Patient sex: F
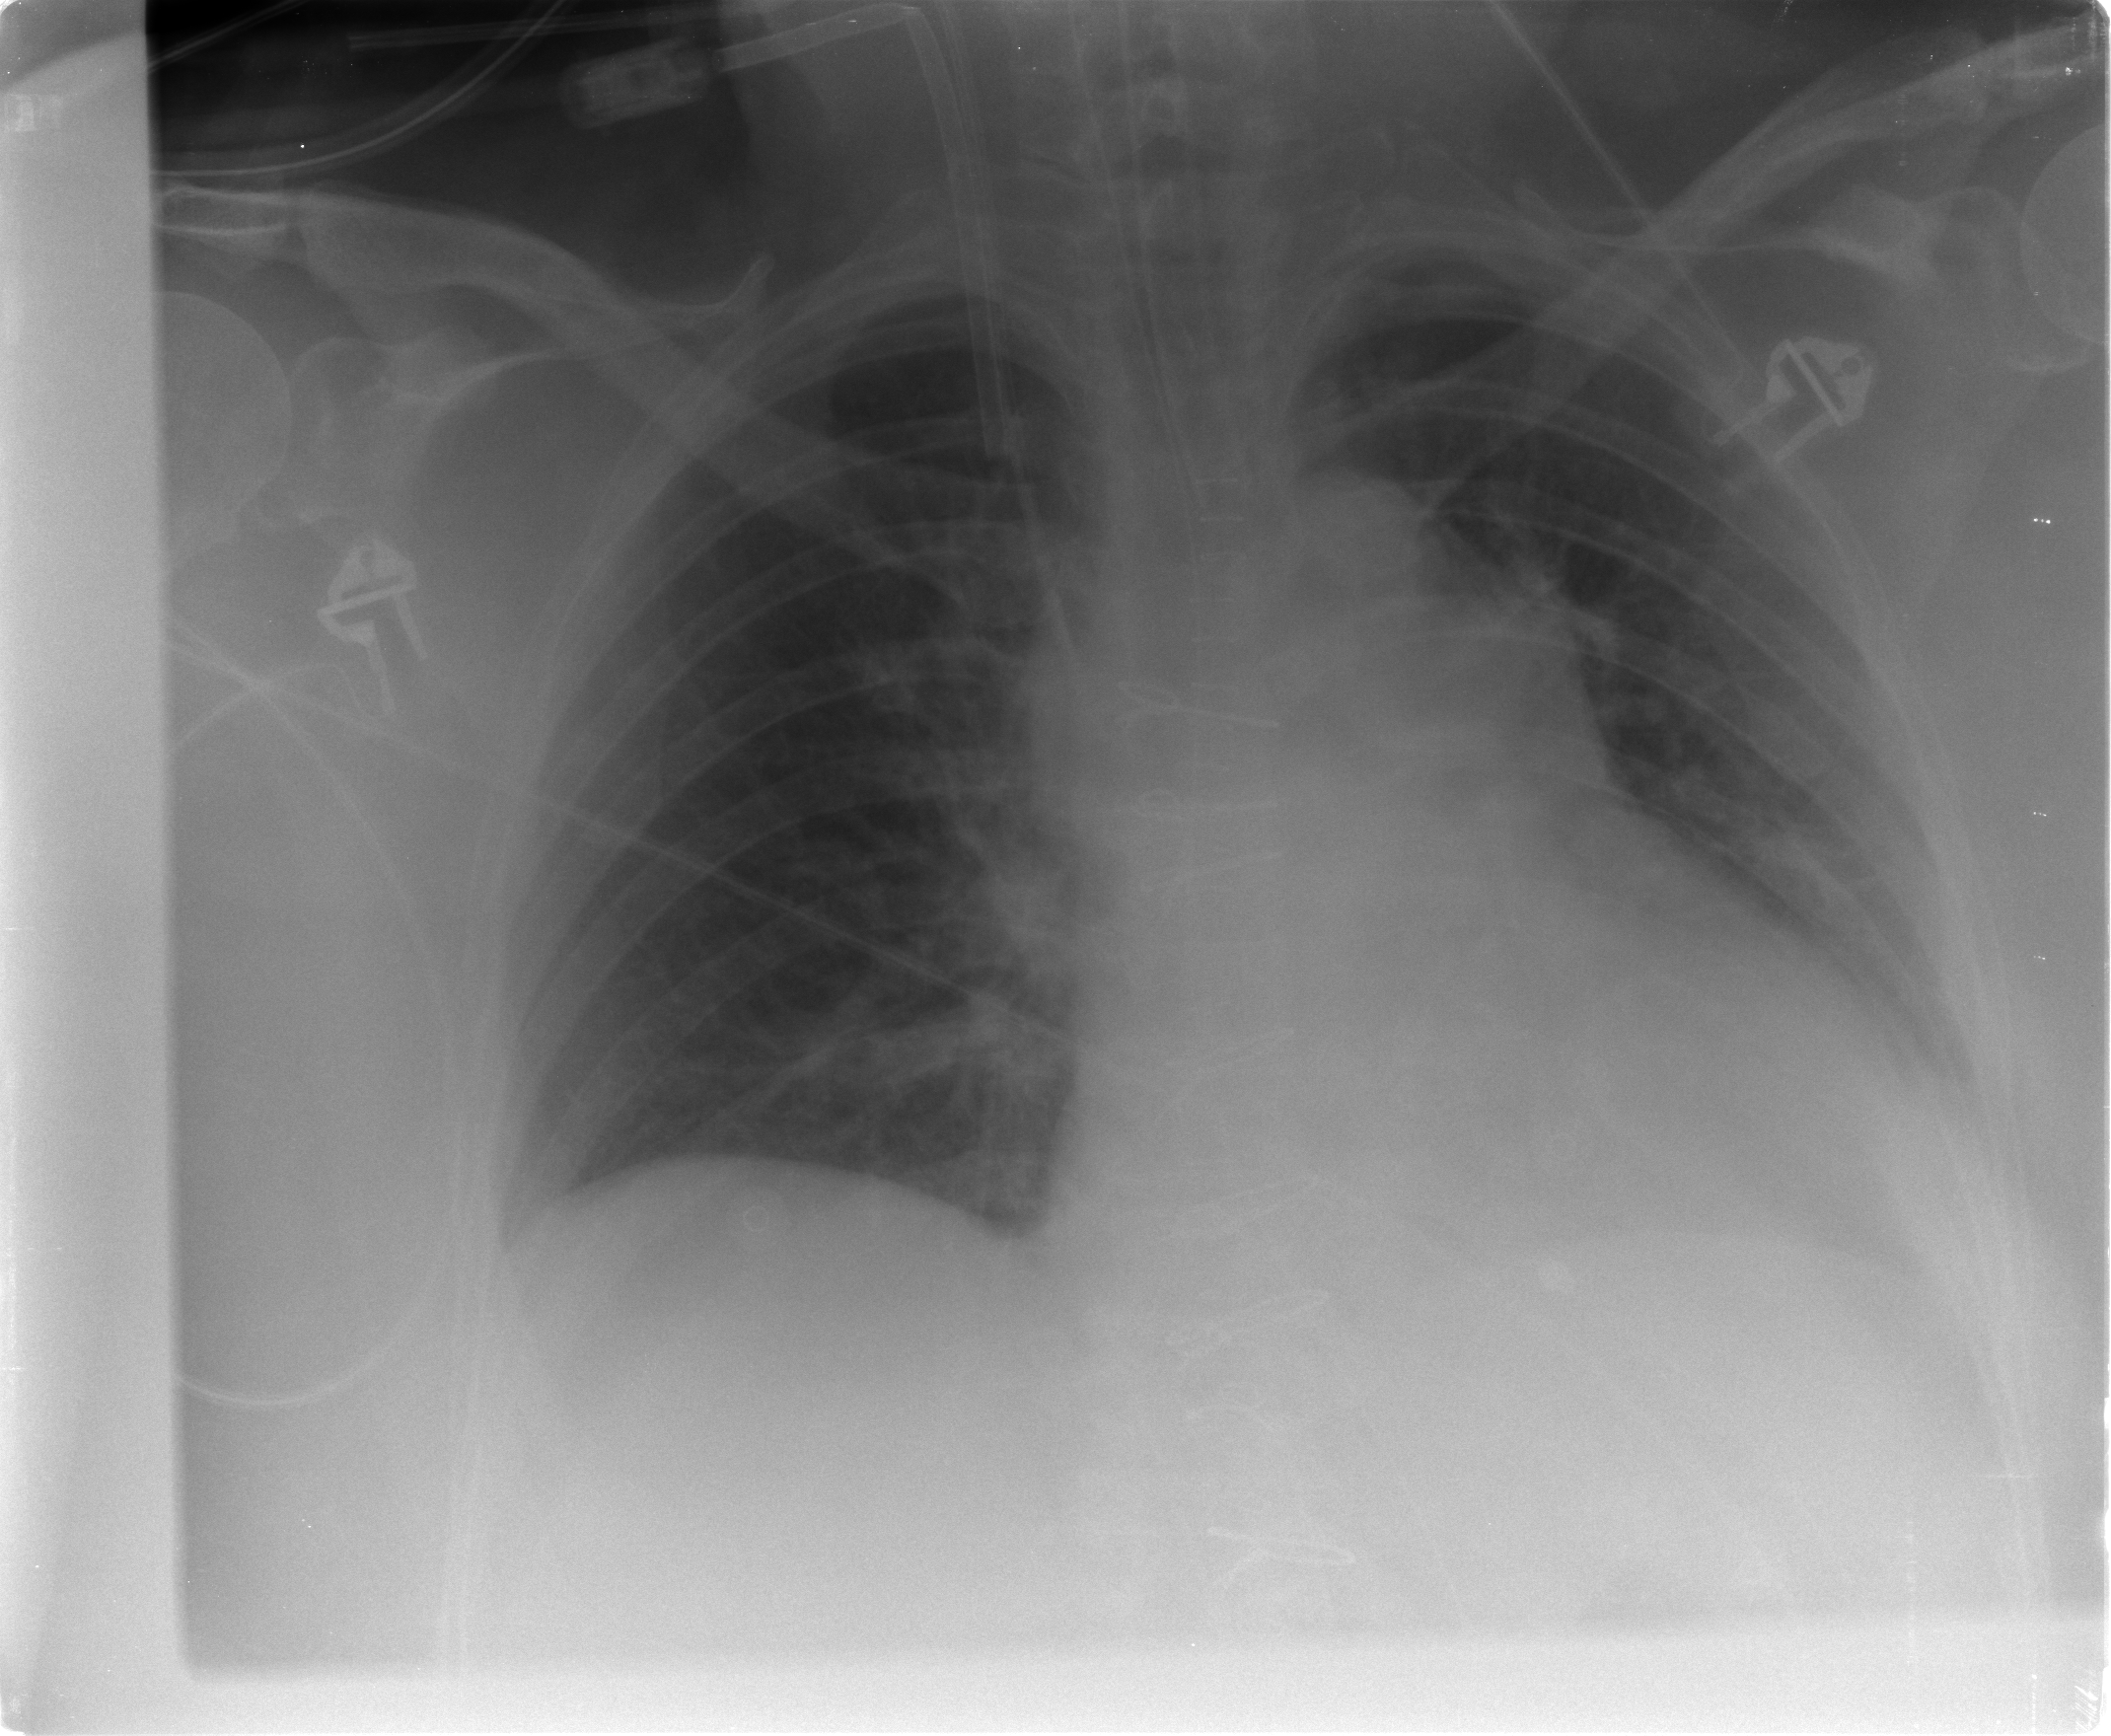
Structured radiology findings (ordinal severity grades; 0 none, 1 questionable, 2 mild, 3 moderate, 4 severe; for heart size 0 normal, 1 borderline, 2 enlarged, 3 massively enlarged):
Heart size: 2
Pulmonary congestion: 0
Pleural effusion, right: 0
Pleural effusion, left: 2
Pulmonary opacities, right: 0
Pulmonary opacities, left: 0
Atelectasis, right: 0
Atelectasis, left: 2